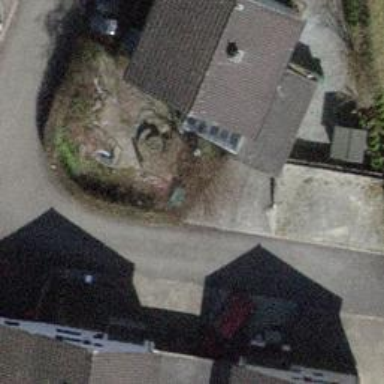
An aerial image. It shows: Alley classified as service road.